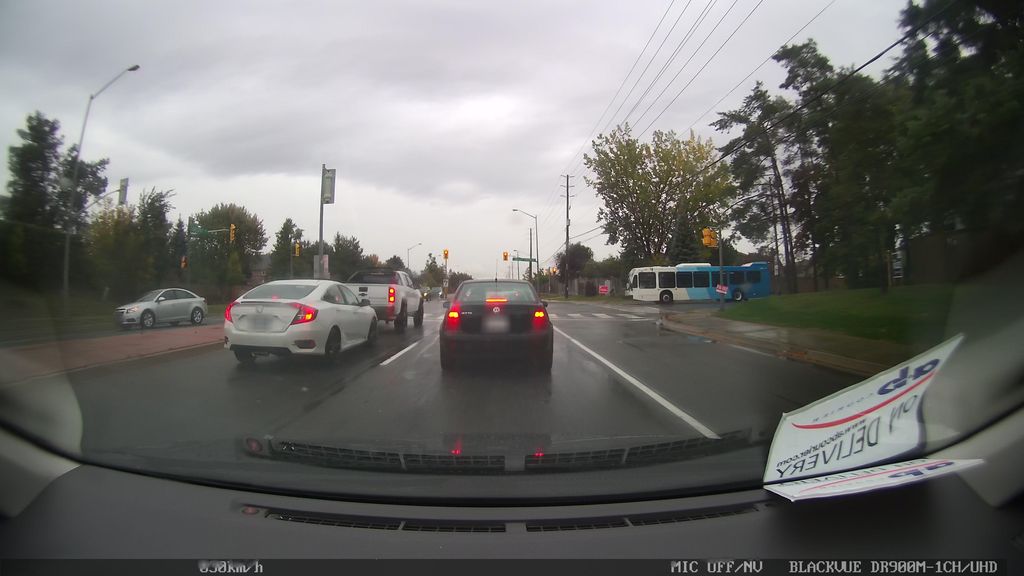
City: toronto